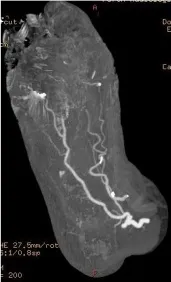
MIP visualisation of the plantar arch arteries. Sagittal. MIP images show that the distal plantar arteries are occluded due to necrosis and occlusion in the location between 1st and 3rd metatarsal bones.
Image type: radiology (ct)